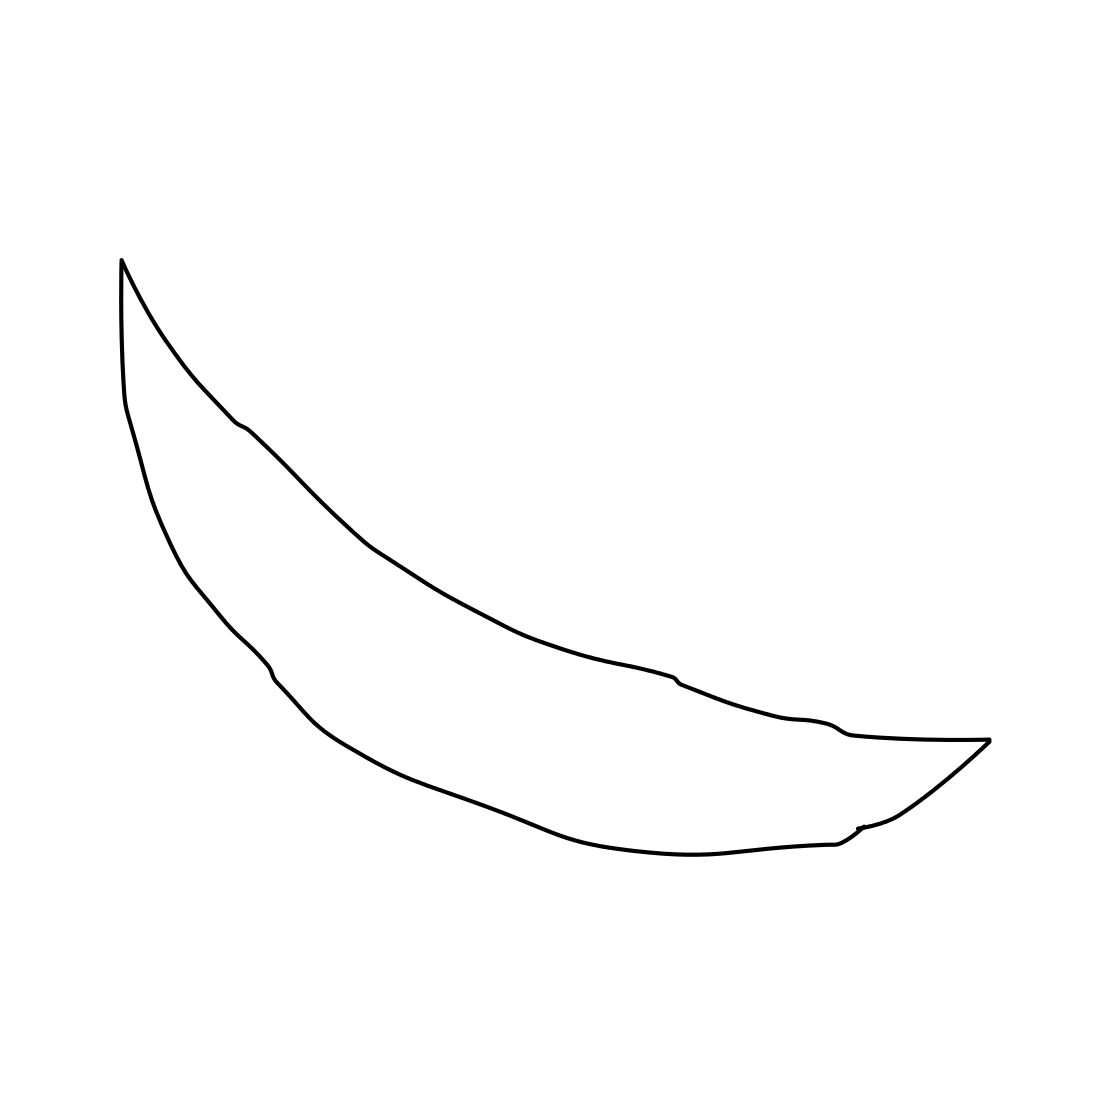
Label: moon